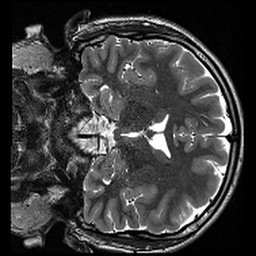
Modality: T2w
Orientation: coronal
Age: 24
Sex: male
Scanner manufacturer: siemens
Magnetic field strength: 3 T
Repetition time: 13.15 s
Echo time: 0.082 s